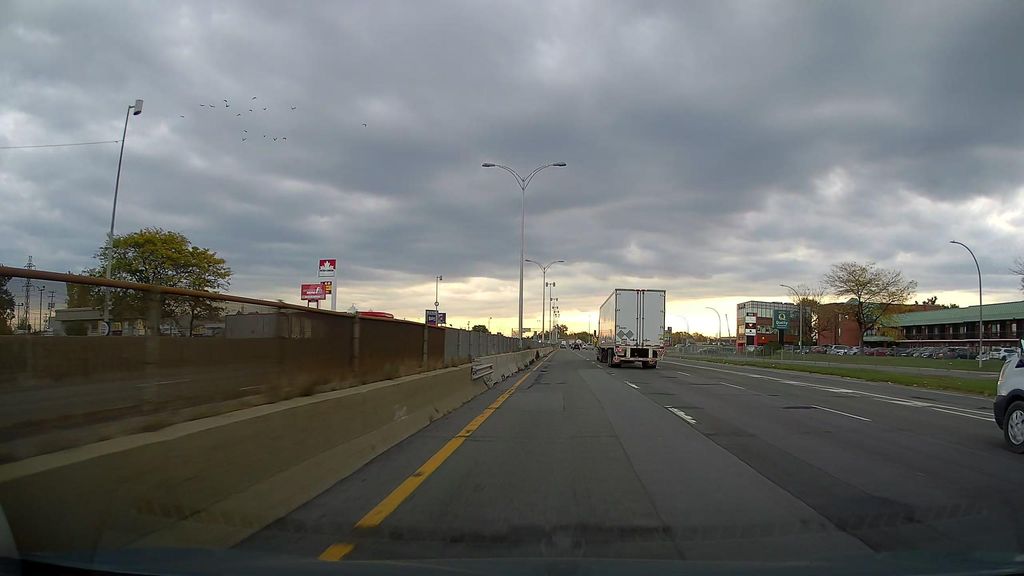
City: montreal